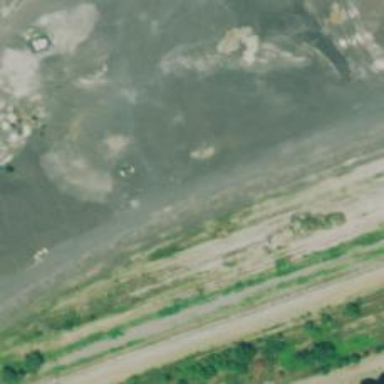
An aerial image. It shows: Unused railway yard.